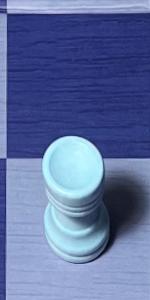
Label: Rook_White